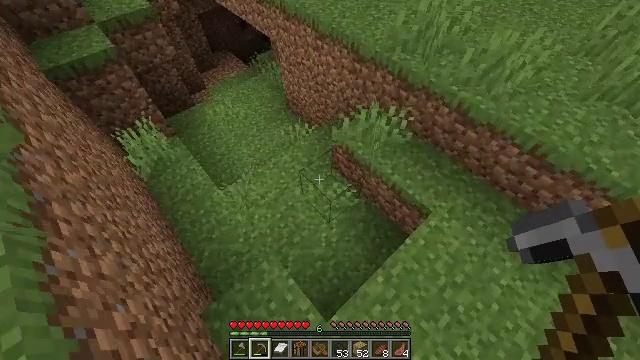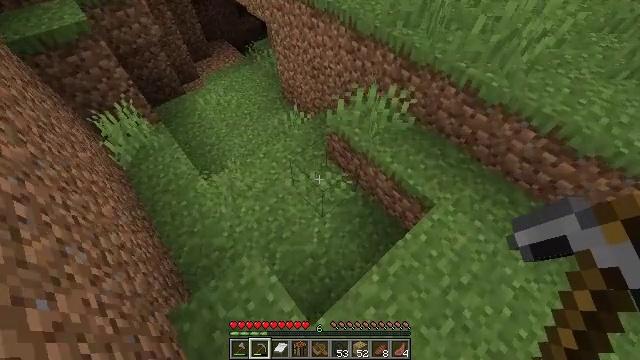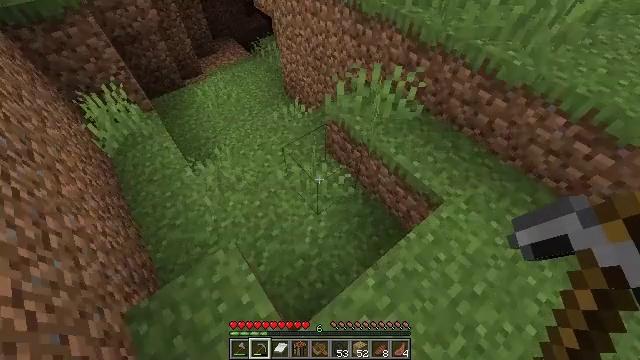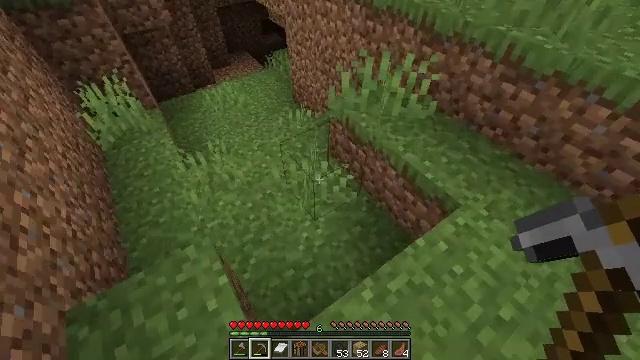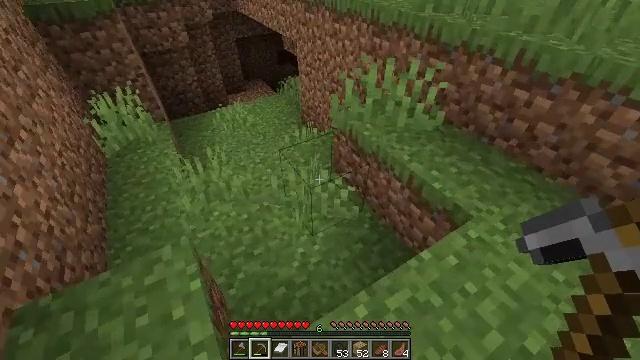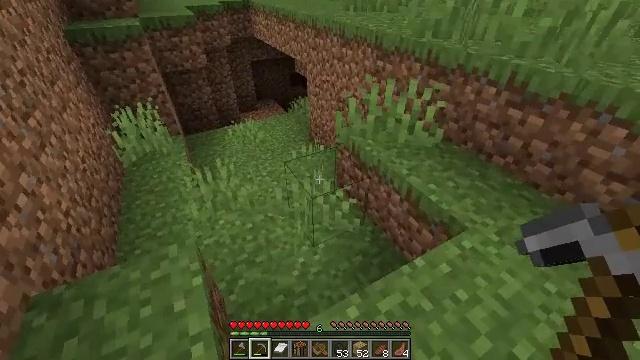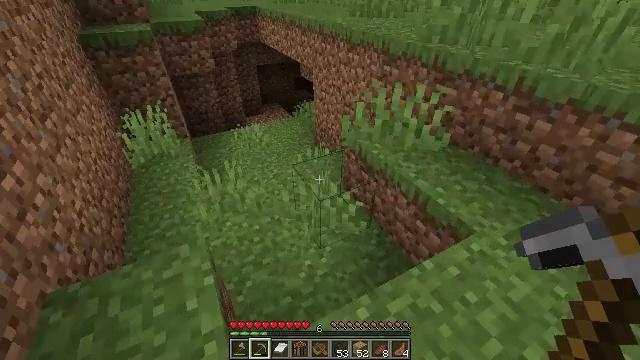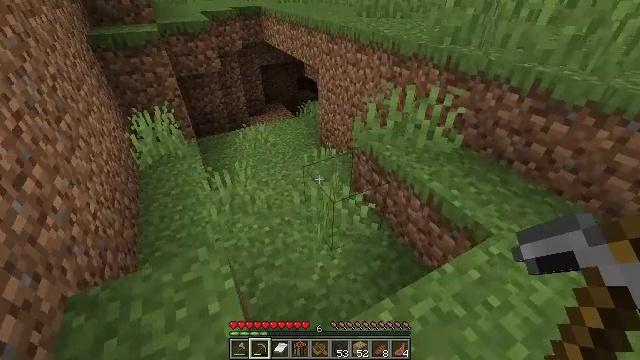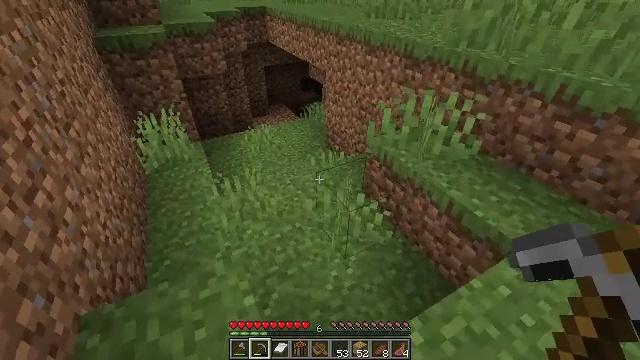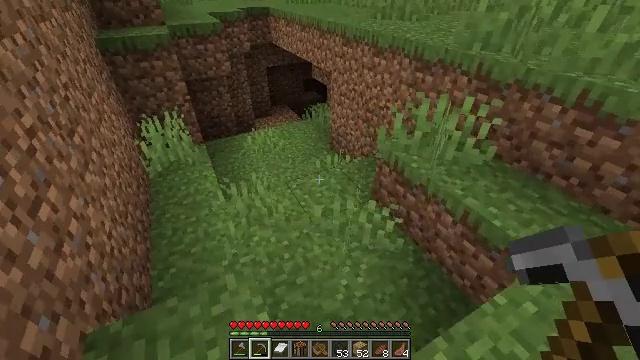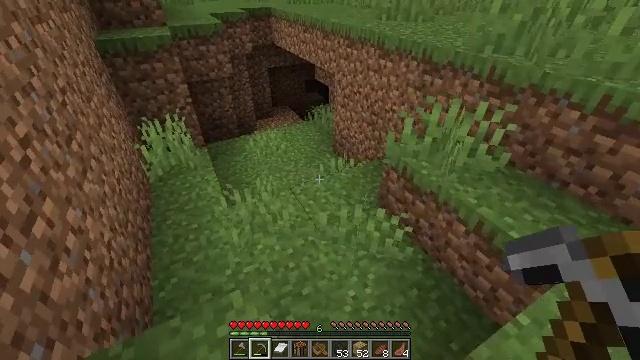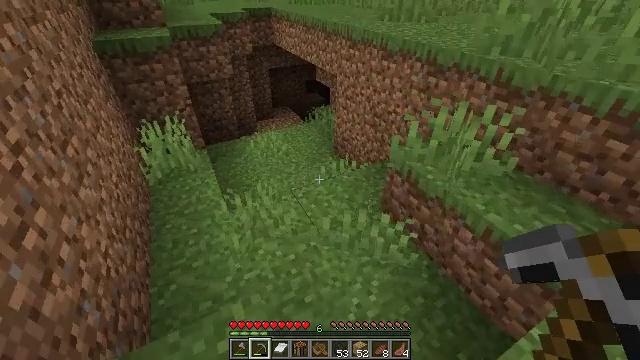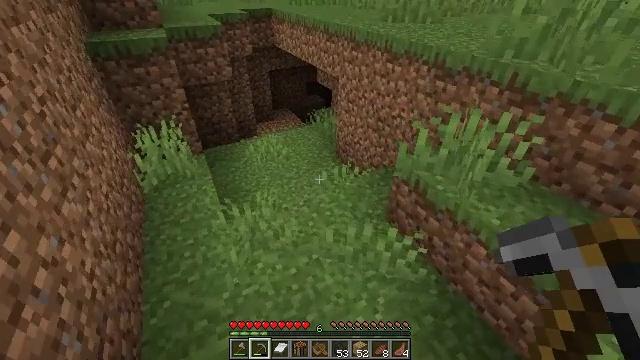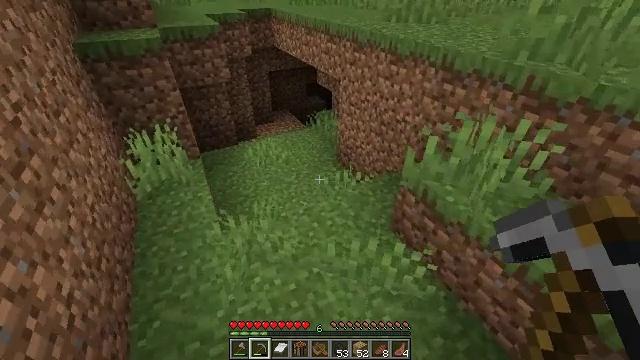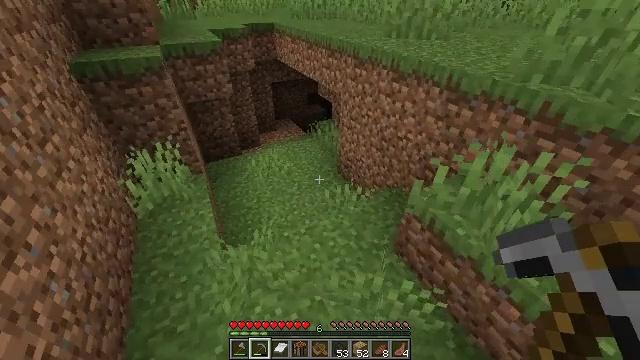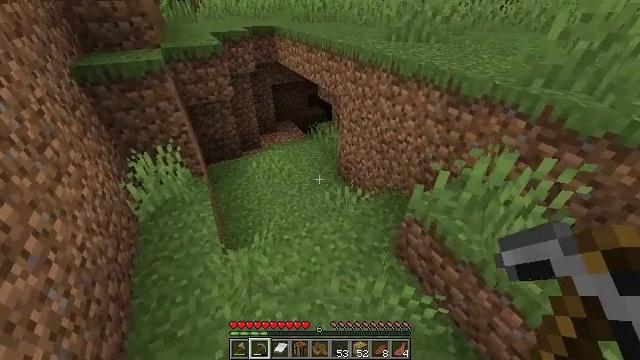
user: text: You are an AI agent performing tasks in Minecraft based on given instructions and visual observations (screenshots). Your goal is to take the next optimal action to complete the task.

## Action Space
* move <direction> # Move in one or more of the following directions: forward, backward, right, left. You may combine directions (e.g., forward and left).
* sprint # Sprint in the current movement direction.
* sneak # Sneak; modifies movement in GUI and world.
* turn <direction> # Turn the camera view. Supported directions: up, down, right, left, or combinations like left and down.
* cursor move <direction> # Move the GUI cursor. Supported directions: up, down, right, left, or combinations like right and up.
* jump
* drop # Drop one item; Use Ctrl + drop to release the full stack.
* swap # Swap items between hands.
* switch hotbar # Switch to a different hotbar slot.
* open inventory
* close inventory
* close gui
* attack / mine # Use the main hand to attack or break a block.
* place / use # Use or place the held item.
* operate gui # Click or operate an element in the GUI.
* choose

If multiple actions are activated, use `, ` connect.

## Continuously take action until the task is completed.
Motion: motion action
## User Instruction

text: Harvest a cornflower from the meadow.
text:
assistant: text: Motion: move back and move right
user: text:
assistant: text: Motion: move back and move right, turn left and up
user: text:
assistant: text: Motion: move back and move right, turn left and up
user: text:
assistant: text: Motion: move back and move right, turn left and up
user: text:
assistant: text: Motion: move left, turn left and up
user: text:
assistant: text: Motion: move left
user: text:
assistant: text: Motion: move forward and move left
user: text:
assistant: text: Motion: move forward and move left
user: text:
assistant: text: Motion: move forward and move left
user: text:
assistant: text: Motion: move forward
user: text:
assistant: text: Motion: move forward
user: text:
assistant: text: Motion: move forward
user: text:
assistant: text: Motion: move forward, sprint
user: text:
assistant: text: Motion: move forward, sprint
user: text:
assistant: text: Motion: move forward, sprint
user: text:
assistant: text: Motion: move forward, sprint
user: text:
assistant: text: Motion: move forward, sprint
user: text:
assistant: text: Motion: move forward and move left, sprint, turn up
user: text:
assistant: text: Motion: move forward and move left, sprint, turn up
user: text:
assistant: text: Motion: move forward and move left, sprint
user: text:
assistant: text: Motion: move forward and move left, sprint
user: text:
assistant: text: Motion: move forward and move left, sprint
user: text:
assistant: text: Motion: move forward and move left, sprint
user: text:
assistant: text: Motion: move forward and move left, sprint, turn right
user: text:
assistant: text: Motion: move forward and move left, sprint
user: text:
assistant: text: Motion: move forward
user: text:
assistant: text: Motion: move forward
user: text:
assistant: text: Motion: move forward
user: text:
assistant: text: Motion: move forward, turn right
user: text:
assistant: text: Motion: move forward and move left, turn right